Question: i want to cut my image corners by like the image below with 'clip-pat'h,i want values by percentage, I just need values for clip-path,
'''
#div img:first-child {
clip-path: polygon(100% 0%, 0% 0%, 9.52% 98.91%, 89.95% 100%);
}
'''
'''
<div id="div">
<img src="https://i.picsum.photos/id/10/400/300.jpg">
</div>
'''

image is just for example because angles are not exactly 45 degrees, I need cutting be done exactly by 45 degrees, and my code is not 45 degrees
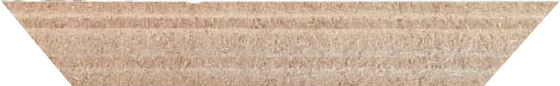
Answer: Use mask instead of 'clip-path' and you can easily have your 45deg
'''
img {
-webkit-mask:
linear-gradient(-135deg,#fff 50%,transparent 50%) top left ,
linear-gradient(-225deg,#fff 50%,transparent 50%) top right;
-webkit-mask-size:2000px 2000px; /* width = height and big enough to consider all the cases */
-webkit-mask-repeat:no-repeat;
-webkit-mask-composite: destination-in;
mask:
linear-gradient(-135deg,#fff 50%,transparent 50%) top left,
linear-gradient(-225deg,#fff 50%,transparent 50%) top right;
mask-size:2000px 2000px; /* width = height and big enough to consider all the cases */
mask-repeat:no-repeat;
mask-composite: intersect;
margin:5px;
}
'''
'''
<img src="https://picsum.photos/id/12/500/100" >
<img src="https://picsum.photos/id/10/700/100" >
<img src="https://picsum.photos/id/125/500/200" >
'''
Another idea using 'clip-path' that will work if the image will always have its width bigger than its height:
'''
img {
clip-path:polygon(0 0,100% 0,calc(100% - 2000px) 2000px,2000px 2000px);
margin:5px;
}
'''
'''
<img src="https://picsum.photos/id/12/500/100" >
<img src="https://picsum.photos/id/10/700/100" >
<img src="https://picsum.photos/id/125/500/200" >
'''